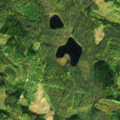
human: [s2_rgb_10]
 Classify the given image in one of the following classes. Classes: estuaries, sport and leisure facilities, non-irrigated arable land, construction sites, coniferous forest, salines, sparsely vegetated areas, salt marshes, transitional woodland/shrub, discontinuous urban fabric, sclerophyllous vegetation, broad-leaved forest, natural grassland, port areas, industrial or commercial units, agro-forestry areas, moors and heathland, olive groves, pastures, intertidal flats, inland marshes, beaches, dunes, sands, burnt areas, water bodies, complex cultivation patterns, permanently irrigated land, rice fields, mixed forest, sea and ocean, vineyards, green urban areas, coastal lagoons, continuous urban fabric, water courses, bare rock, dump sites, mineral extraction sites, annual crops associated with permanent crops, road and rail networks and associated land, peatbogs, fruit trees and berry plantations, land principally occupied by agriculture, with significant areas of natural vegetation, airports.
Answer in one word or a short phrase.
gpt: coniferous forest, mixed forest, transitional woodland/shrub